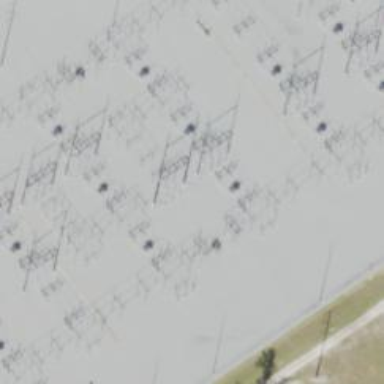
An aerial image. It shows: Busbar power line.